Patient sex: F
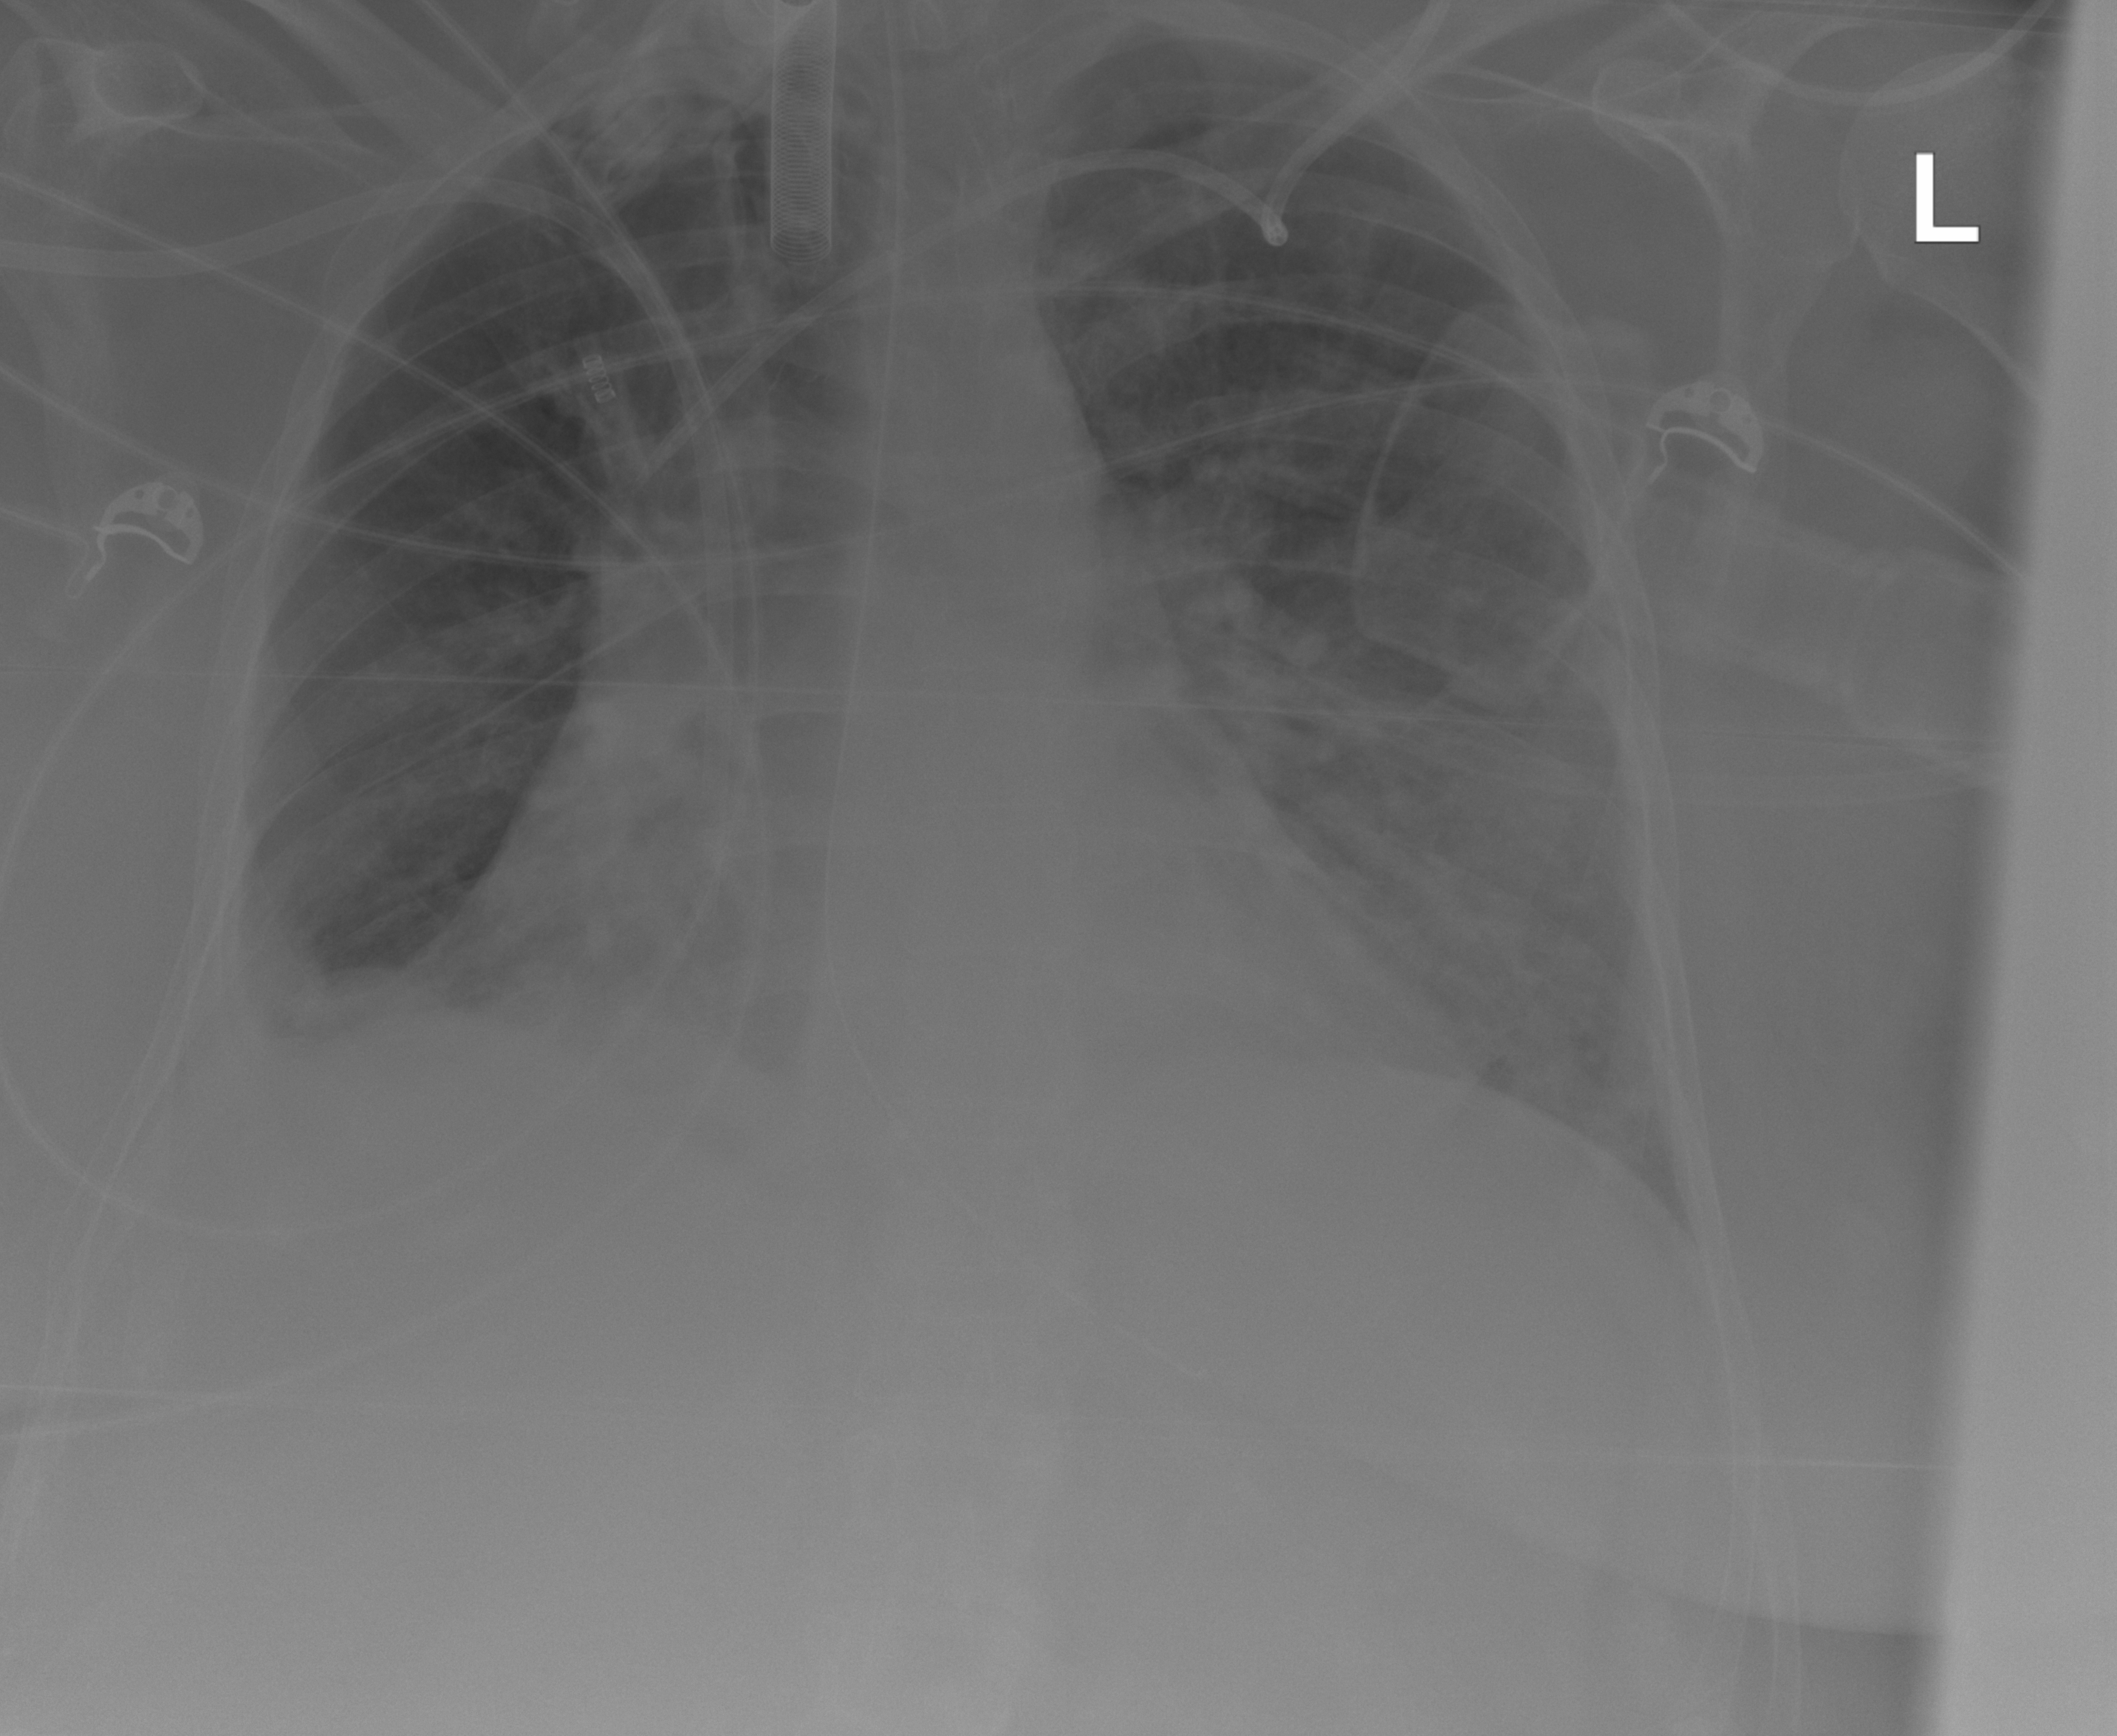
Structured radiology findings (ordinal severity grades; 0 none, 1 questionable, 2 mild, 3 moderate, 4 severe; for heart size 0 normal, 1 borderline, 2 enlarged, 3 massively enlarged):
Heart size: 2
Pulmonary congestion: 2
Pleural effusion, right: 2
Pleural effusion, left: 0
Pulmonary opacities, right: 0
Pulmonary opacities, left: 0
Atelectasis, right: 2
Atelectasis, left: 0